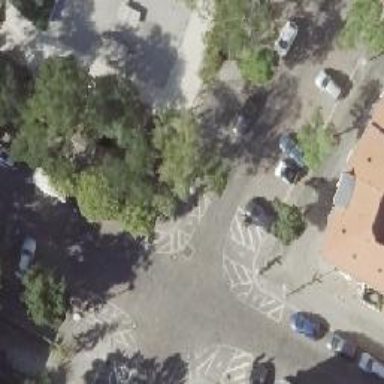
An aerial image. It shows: Unmarked crossing on the road.